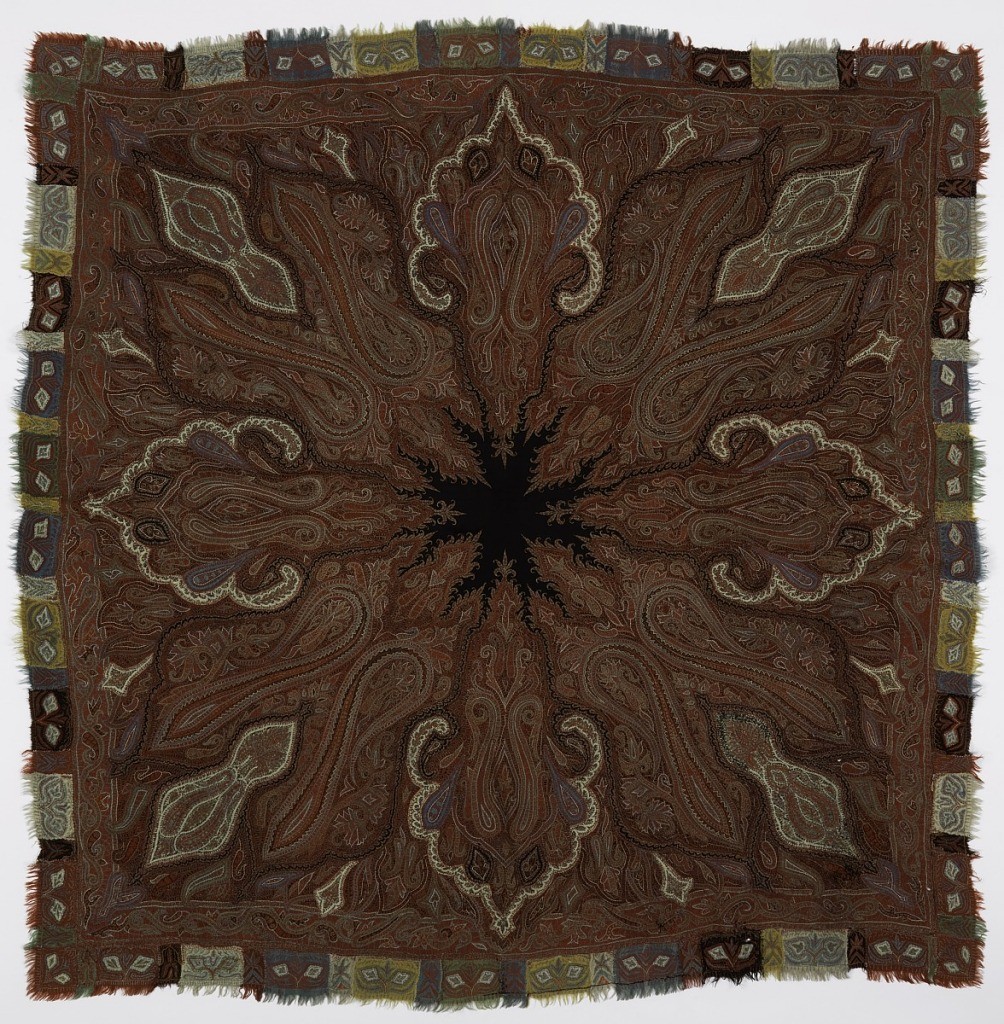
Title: Shawl
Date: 1850–1875
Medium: wool Technique: embroidered on twill weave foundation Label: wool embroidery on wool twill weave, pieced together
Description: Square shawl with a solid black center medallion and a vertically and horizontally symmetrical design of elongated boteh or paisley forms incorporated into an overal vegetal scheme.The shawl is embroidered in a design typical of woven-pattern Kashmir shawls in red, white, blue, black and green threads on ground of red twill. The black twill which forms the center medallion is pieced in, while small solid areas of red, black and blue cloth are appliquéd. Guard border and separate "harlequin" border of green, blue, yellow, white, red and black tabs. Signature in center.